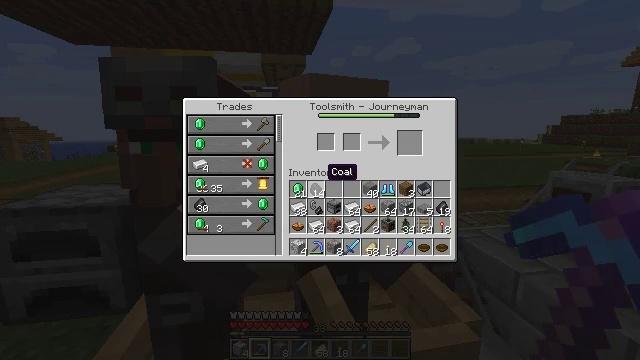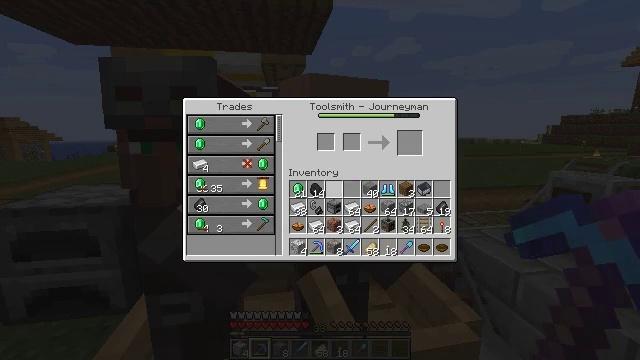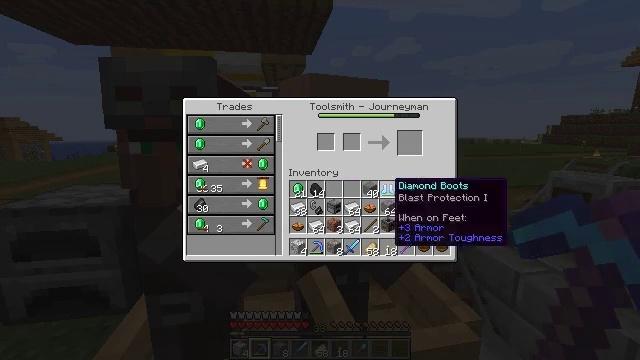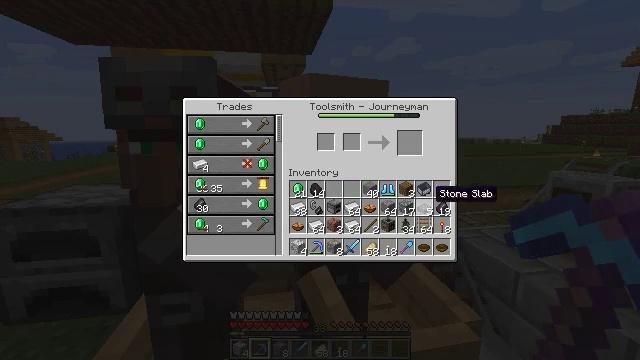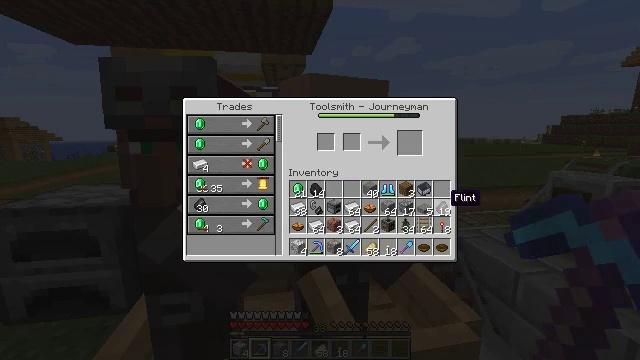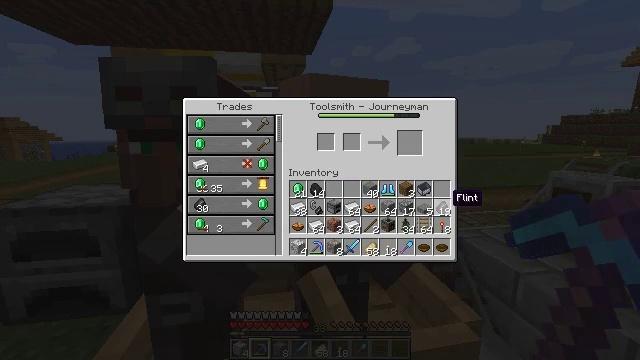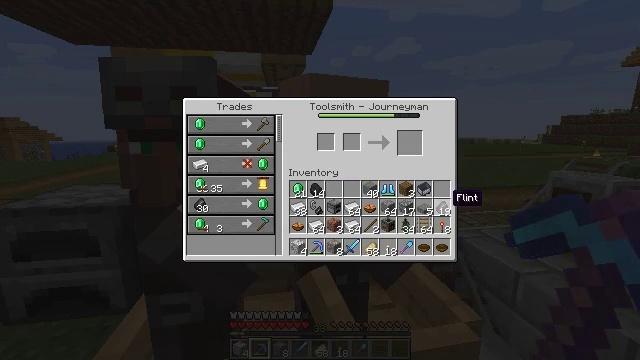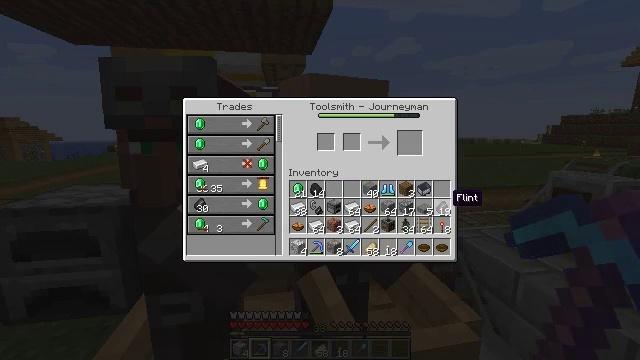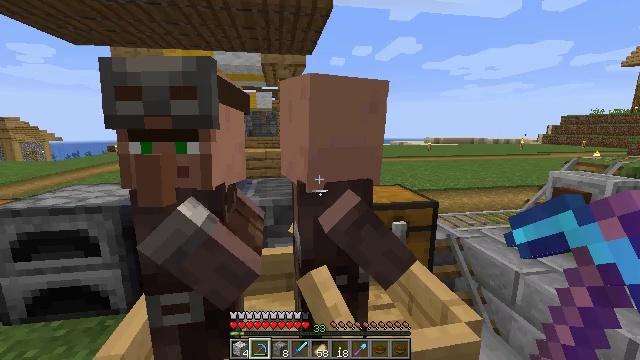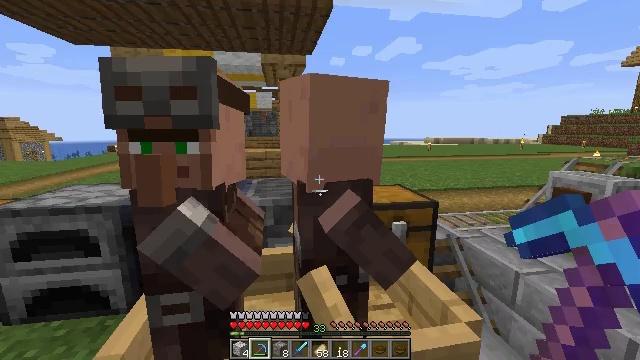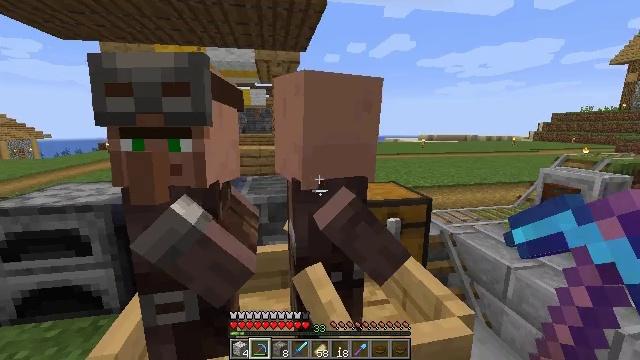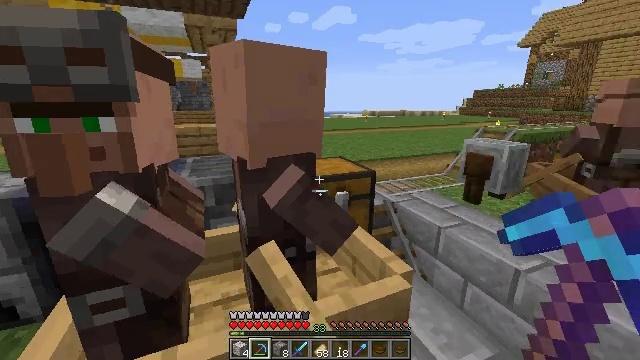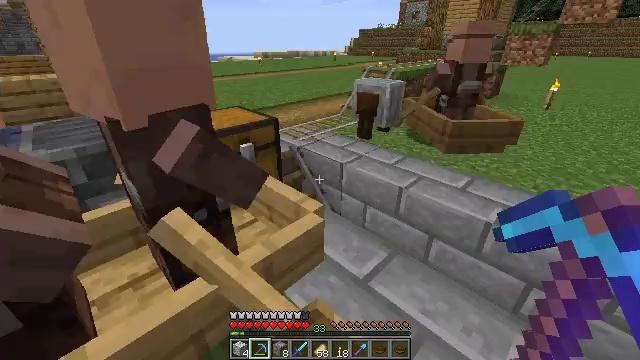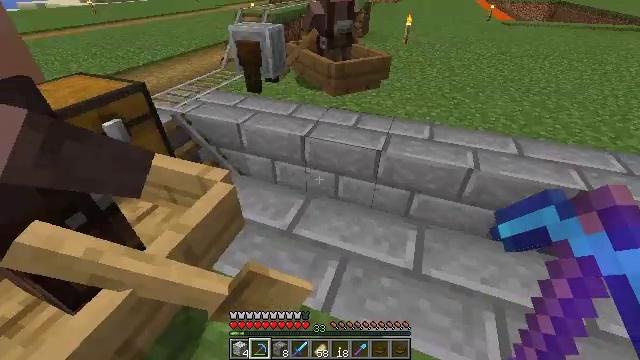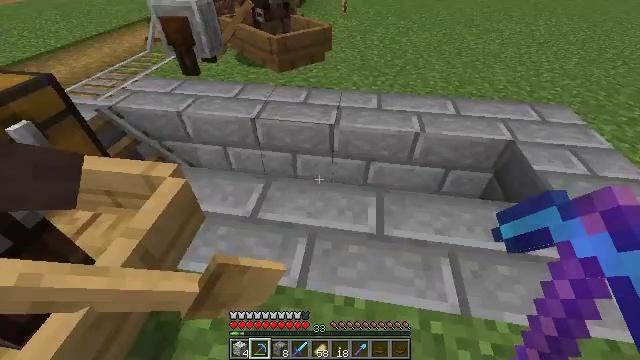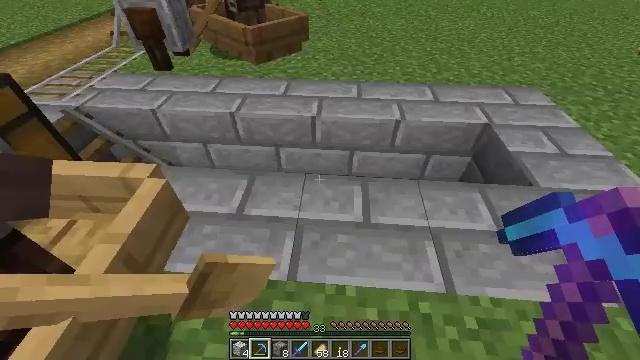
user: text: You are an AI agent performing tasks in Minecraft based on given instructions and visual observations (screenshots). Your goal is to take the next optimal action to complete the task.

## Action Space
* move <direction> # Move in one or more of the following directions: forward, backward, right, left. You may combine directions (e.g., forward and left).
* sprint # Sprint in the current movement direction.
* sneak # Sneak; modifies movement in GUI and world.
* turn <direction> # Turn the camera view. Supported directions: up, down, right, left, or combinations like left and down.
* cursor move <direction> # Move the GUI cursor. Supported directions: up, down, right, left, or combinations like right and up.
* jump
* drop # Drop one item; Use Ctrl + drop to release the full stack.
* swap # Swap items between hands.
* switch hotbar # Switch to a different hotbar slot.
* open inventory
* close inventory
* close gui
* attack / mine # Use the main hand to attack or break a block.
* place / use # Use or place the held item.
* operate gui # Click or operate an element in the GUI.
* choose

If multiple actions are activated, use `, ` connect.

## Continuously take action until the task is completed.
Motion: motion action
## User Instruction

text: Craft a diamond hoe.
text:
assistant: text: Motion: cursor move right
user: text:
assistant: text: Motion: cursor move right and down
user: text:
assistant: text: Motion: cursor move right and down
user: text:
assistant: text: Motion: cursor move right
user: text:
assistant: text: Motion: no_op
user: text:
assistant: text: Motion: no_op
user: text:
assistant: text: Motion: no_op
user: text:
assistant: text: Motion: no_op
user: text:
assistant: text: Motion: close gui
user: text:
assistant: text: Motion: turn right
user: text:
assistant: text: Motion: turn right and down
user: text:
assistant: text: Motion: turn right and down
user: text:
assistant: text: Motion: turn right and down
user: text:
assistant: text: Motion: turn right and down
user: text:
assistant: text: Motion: turn right and down
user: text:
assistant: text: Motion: no_op
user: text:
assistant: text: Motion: move forward
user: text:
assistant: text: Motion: move forward
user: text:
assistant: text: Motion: move forward
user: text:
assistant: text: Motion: move forward, turn up
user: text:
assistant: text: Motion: move forward
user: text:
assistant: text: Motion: move forward
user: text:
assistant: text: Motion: move forward, turn left and up
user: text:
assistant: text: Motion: turn left
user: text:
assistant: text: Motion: turn left and up
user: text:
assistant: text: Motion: move forward, turn left and up
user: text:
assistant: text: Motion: move forward, turn left and up
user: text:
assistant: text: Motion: move forward, turn left and up, jump
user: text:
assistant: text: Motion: move forward, turn left and up, jump
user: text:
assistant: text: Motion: move forward, turn left and up, jump